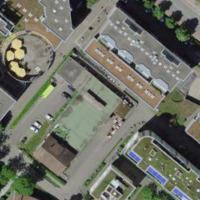
EUNIS habitat code: 54
Species observed at this site:
Ciconia ciconia
Fagus sylvatica